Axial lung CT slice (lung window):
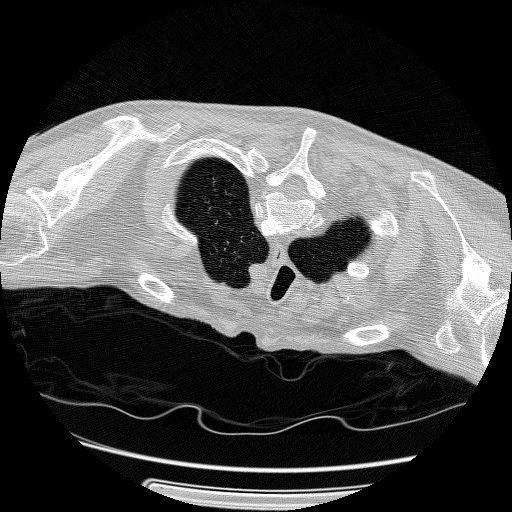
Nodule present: no